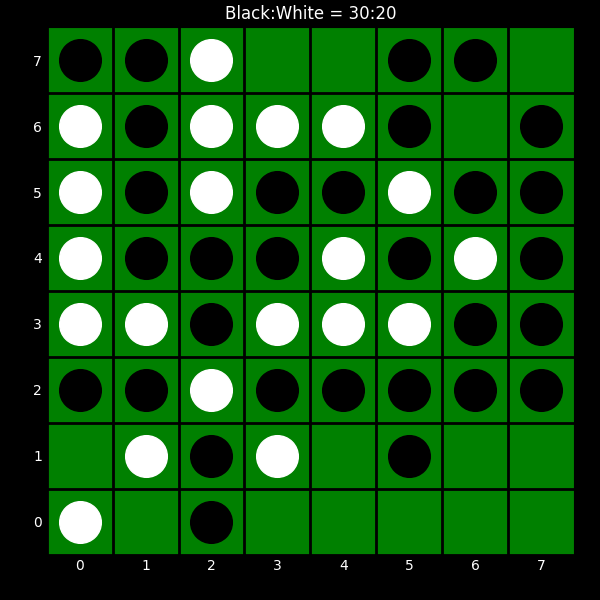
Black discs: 30
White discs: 20